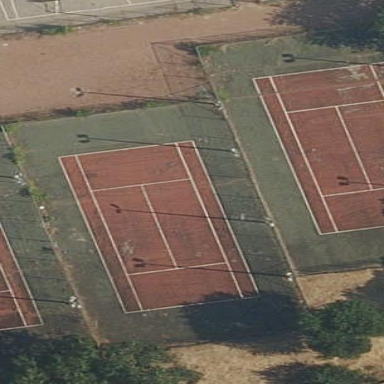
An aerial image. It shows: Tennis court on pitch.